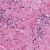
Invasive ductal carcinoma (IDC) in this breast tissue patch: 0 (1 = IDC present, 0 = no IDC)